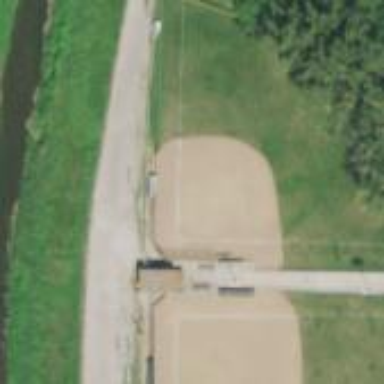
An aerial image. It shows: Baseball pitch for leisure land.